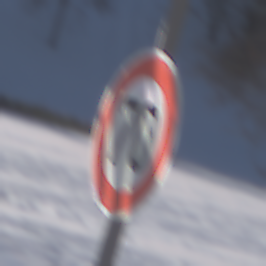
Verkehrszeichen: Geschwindigkeit70
Umgebung: Outdoor, Nature
Tageszeit: MorningAfternoon
Wetter: PartlyCloudy
Licht: Natural
Jahreszeit: Winter
Kontrast: HighContrast